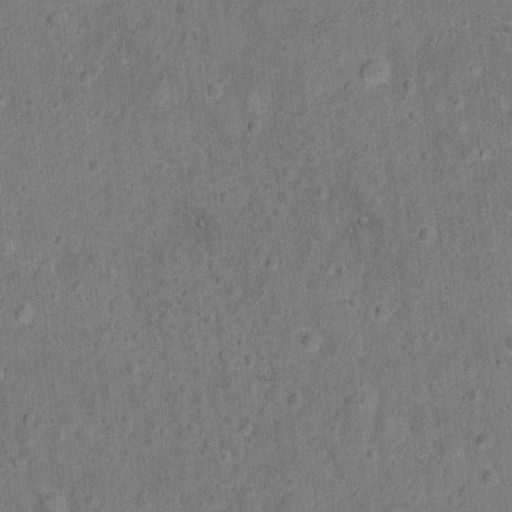
Classes present: Background